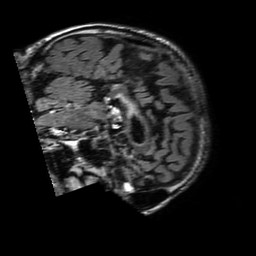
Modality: FLAIR
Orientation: sagittal
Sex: male
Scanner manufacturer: philips
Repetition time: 11 s
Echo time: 0.125 s